This time-domain trace was recorded on a rotor test rig. What is the most likely rotor condition (normal, misalignment, unbalance, looseness)?
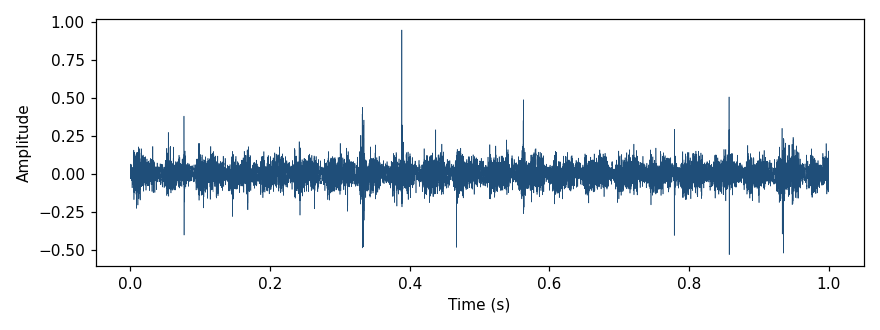
Answer: looseness